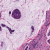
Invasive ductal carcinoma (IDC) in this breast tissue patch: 1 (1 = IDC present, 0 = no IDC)